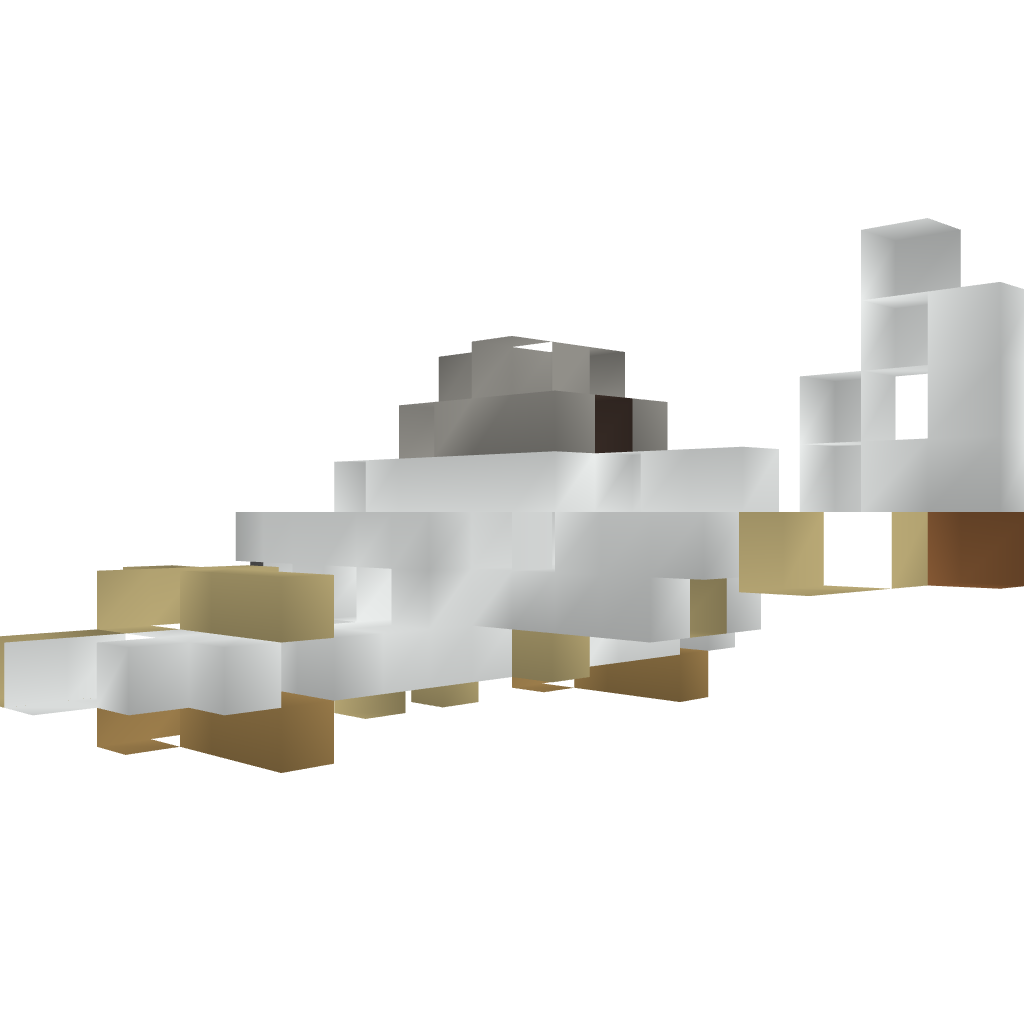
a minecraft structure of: Fighter Kn 101 A